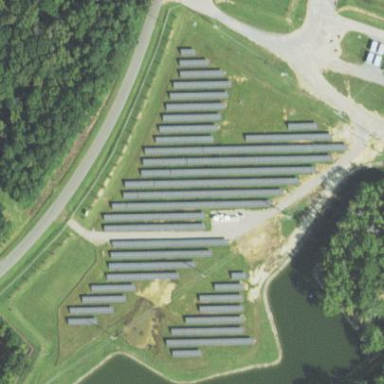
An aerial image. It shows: Solar power plant utilizing photovoltaic technology.